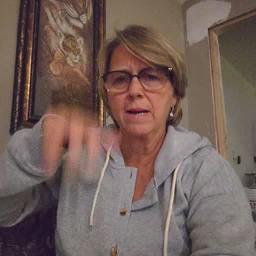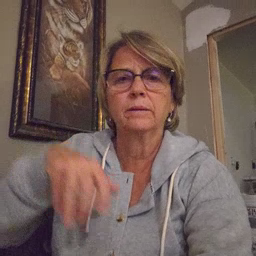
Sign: rain